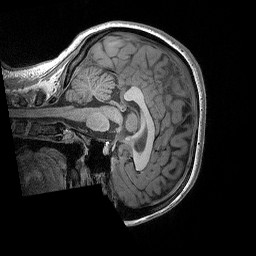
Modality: T1w
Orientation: sagittal
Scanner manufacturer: siemens
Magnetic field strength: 3 T
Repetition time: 2.3 s
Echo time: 0.00298 s